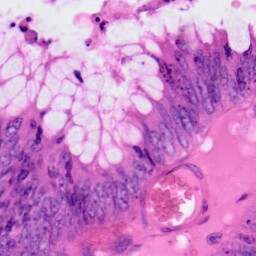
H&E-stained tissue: Colon